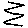
Label: zigzag